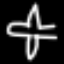
Label: airplane